Interaction volume radius: 5 \u00c5
Interaction volume height: 25 \u00c5
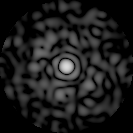
Disorder parameter: 0.8454